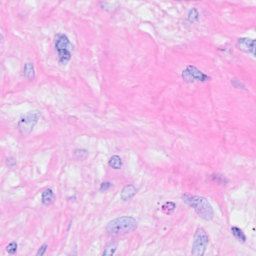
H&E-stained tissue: Breast